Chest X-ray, AP view. Patient: 25 years old, sex M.
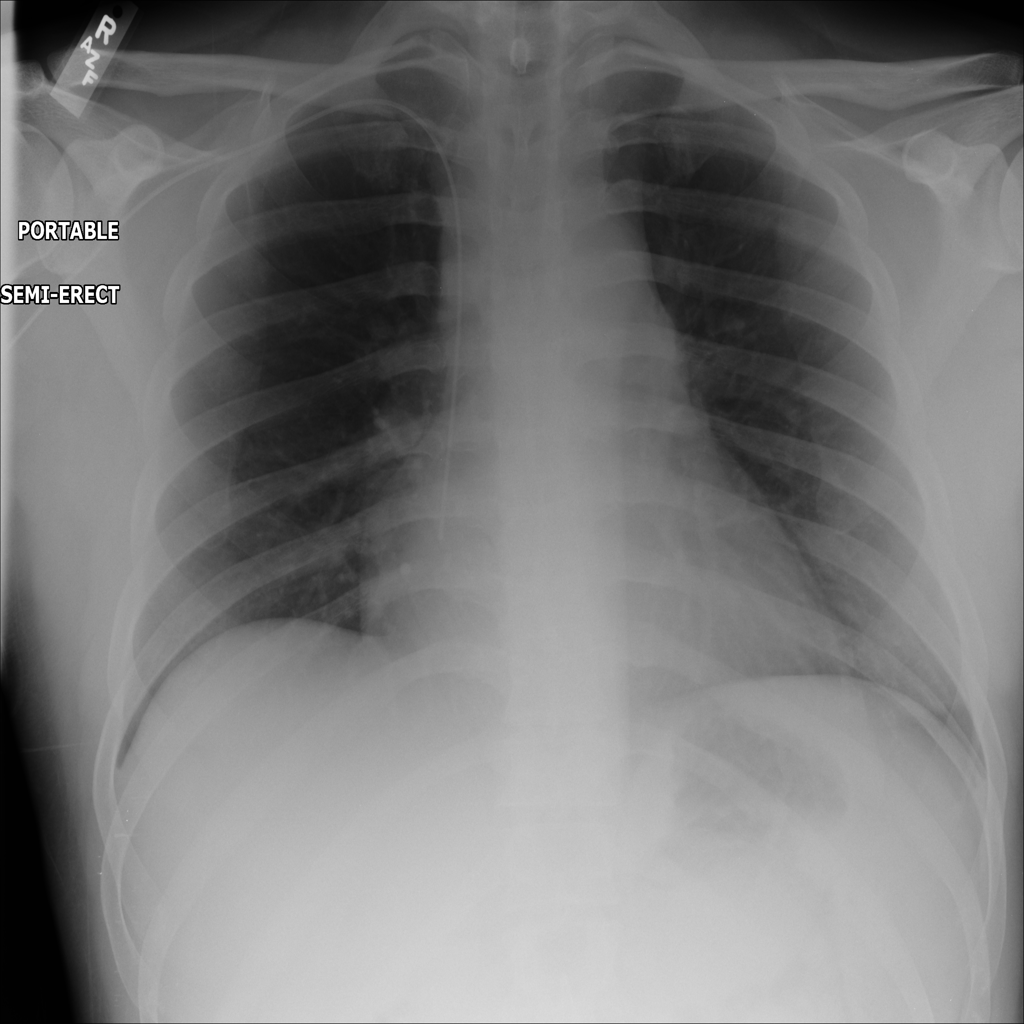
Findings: No Finding